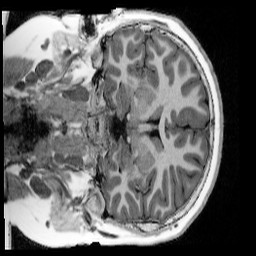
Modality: UNIT1_denoised
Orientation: coronal
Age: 10
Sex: male
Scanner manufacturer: siemens
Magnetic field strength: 3 T
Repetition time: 4 s
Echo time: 0.00303 s